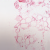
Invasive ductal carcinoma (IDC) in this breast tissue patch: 0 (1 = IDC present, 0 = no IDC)